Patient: sex M, age 23
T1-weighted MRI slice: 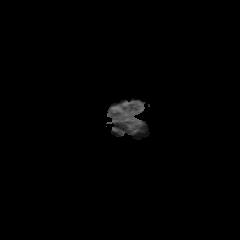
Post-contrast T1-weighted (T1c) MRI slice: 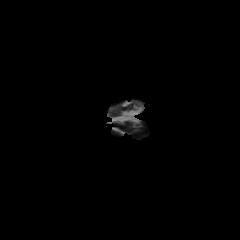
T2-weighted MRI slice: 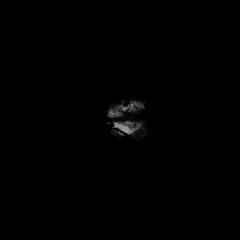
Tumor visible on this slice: no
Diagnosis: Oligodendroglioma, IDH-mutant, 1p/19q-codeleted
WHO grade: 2